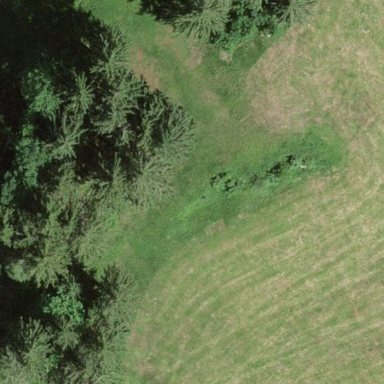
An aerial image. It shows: Mixed leaf-type forest area.